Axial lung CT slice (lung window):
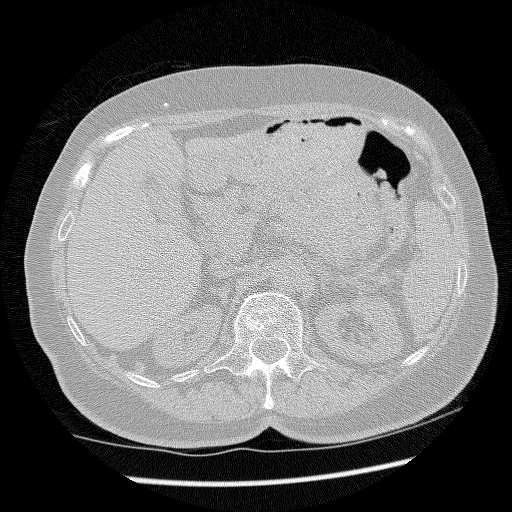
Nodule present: no